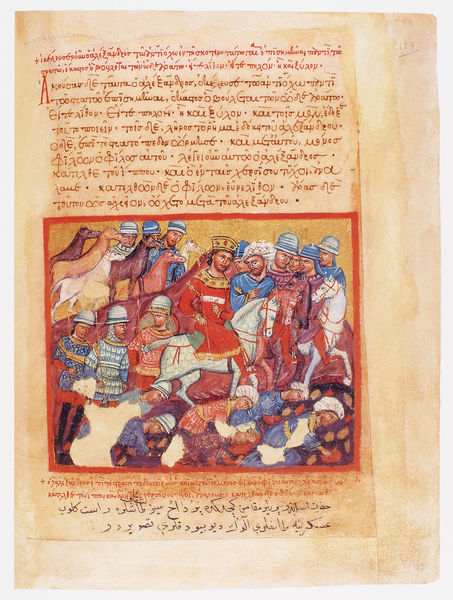
Titel: Der griechische Alexanderroman
Institution: Venedig, Hellenic Institute Codex Gr. 5
Schlagwörter: blau, gelb, menschen, rot, boden, pferde, herrschaft, schrift, gefolge, könig, soldaten, buch, druck, seite, illustration, waffen, ritter, armee, schimmel, buchdruck, helme, arabisch, griechisch, mittelalter, kreuzzug, kriegerisch, mittelalterlich, handschrift, latein, lateinisch, buchmalerei, templer, codex, kreuzritter, illumination, soldateen